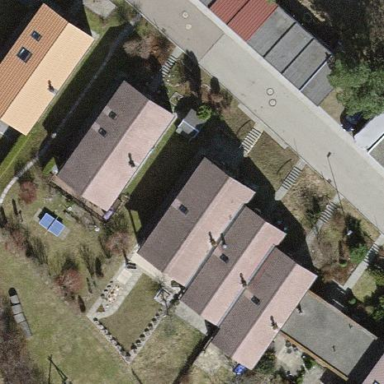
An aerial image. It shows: Gabled roof house.